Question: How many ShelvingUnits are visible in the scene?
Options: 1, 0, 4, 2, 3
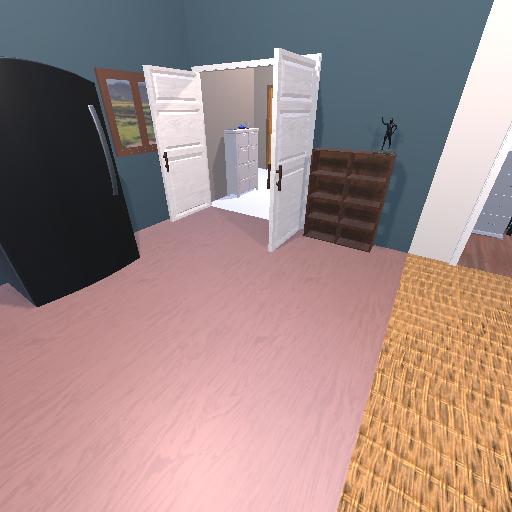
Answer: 1